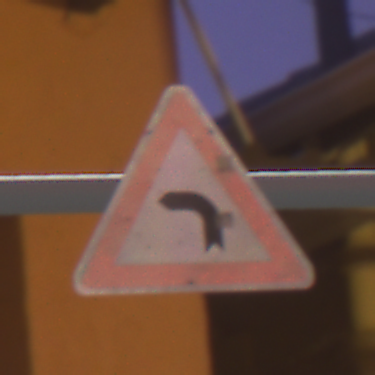
Verkehrszeichen: KurveLinks
Umgebung: Outdoor, Urban
Tageszeit: Night
Wetter: Clear
Licht: Artificial
Jahreszeit: NotSpecified
Kontrast: HighContrast